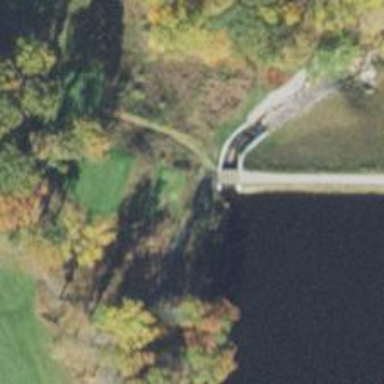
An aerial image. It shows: Asphalt track on bridge.